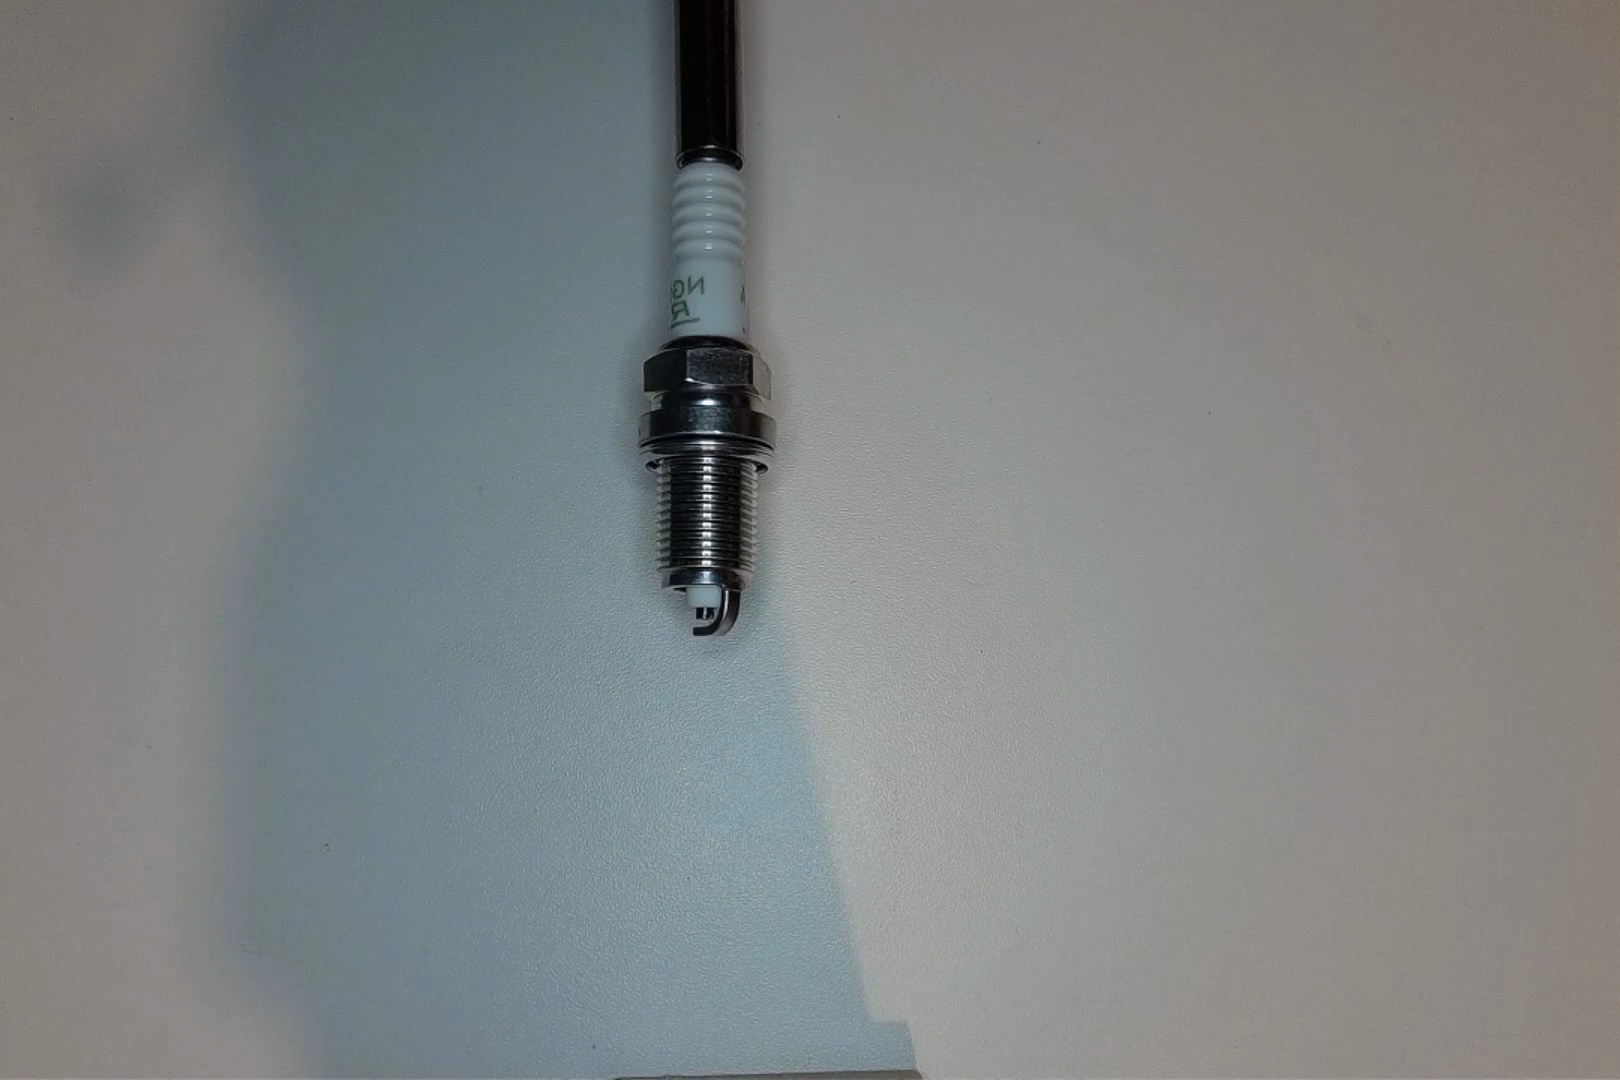
Label: no anomaly